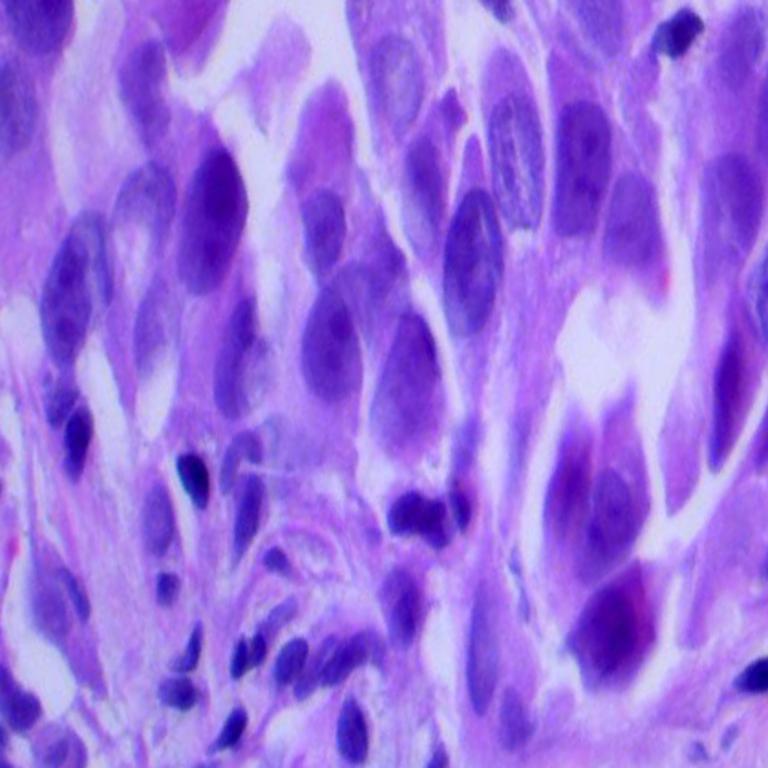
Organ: lung
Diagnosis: adenocarcinomas